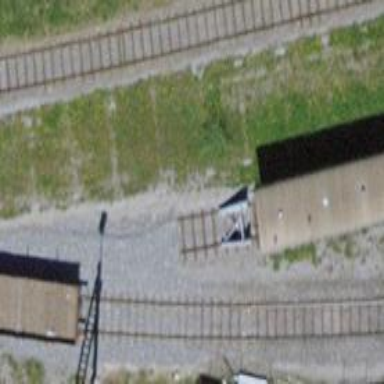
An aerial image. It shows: Railway buffer stop.